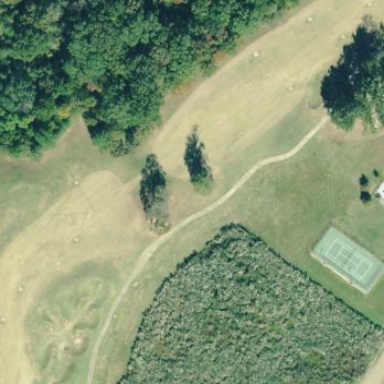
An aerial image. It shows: Area of rough grass used for golf.